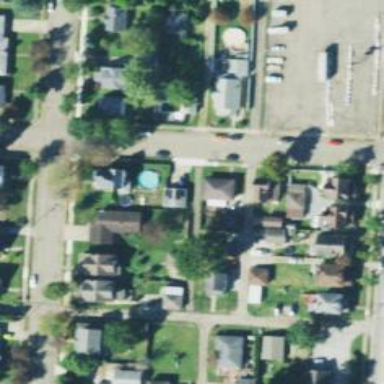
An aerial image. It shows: Alleyway designated as service road.